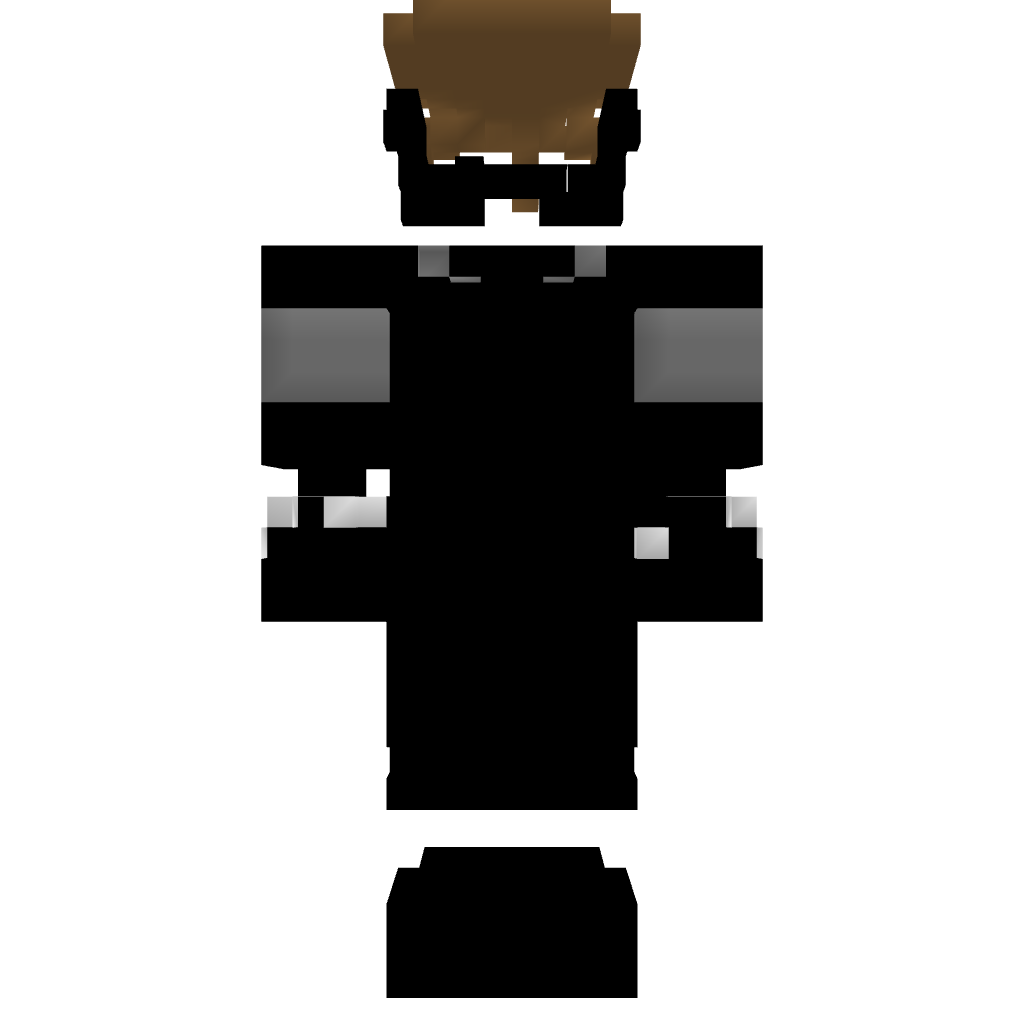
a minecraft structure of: Statue - SkyDoesMinecraft bad low quality